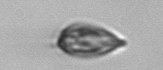
Label: Prorocentrum_triestinum